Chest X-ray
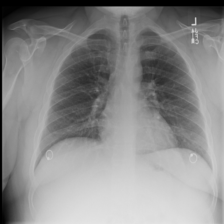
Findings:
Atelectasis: negative
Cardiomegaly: negative
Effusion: negative
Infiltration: negative
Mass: negative
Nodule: negative
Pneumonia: negative
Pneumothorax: negative
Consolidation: negative
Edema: negative
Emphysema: negative
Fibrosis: negative
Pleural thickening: negative
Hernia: negative